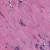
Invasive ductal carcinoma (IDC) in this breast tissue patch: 1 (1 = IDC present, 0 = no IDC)